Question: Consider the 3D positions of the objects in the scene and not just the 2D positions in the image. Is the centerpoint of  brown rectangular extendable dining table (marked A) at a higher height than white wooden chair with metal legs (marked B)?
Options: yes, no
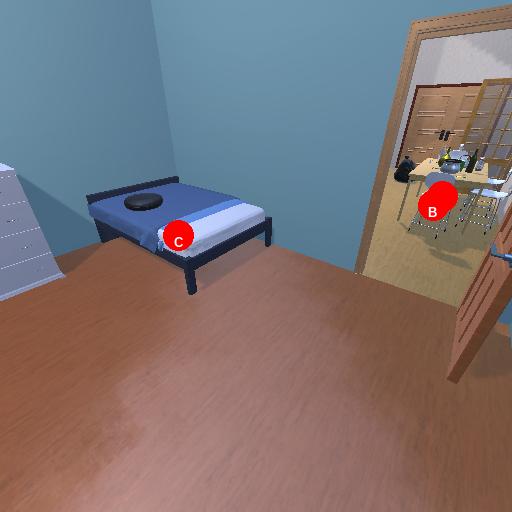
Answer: yes